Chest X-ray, PA view. Patient: 46 years old, sex M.
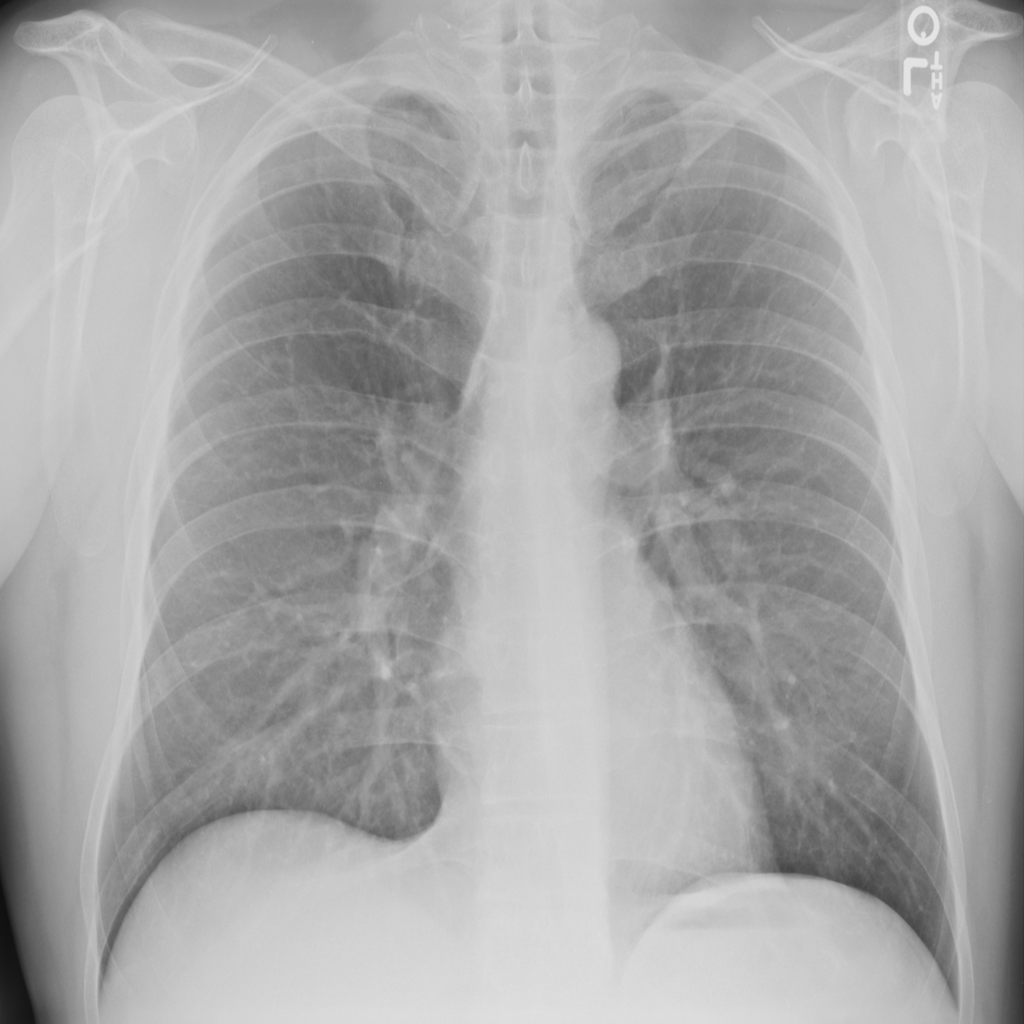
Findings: No Finding